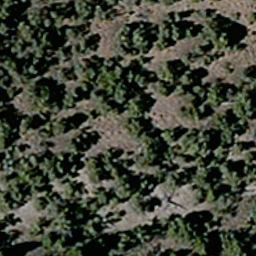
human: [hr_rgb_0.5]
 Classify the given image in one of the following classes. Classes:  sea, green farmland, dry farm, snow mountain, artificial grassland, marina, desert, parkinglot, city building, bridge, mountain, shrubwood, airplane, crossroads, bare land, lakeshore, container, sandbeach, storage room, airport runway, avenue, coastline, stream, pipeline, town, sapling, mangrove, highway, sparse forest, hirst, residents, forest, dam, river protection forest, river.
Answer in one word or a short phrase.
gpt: sparse forest